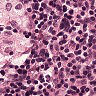
Metastatic tissue present: no